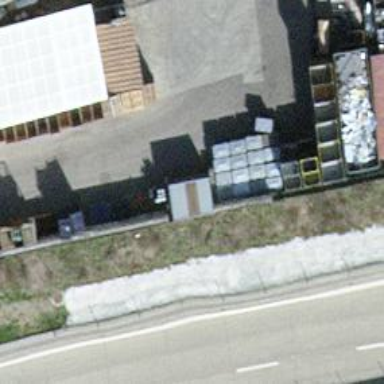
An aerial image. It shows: Fence made of concrete.